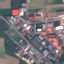
Label: Industrial